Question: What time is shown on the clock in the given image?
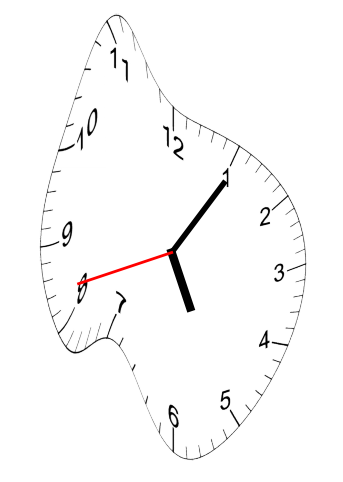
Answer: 05:05:42